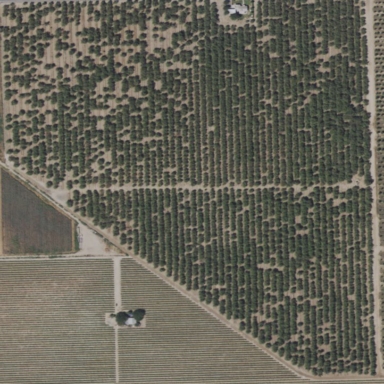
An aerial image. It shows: Orchard filled with almond trees.